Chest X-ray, AP view. Patient: 75 years old, sex M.
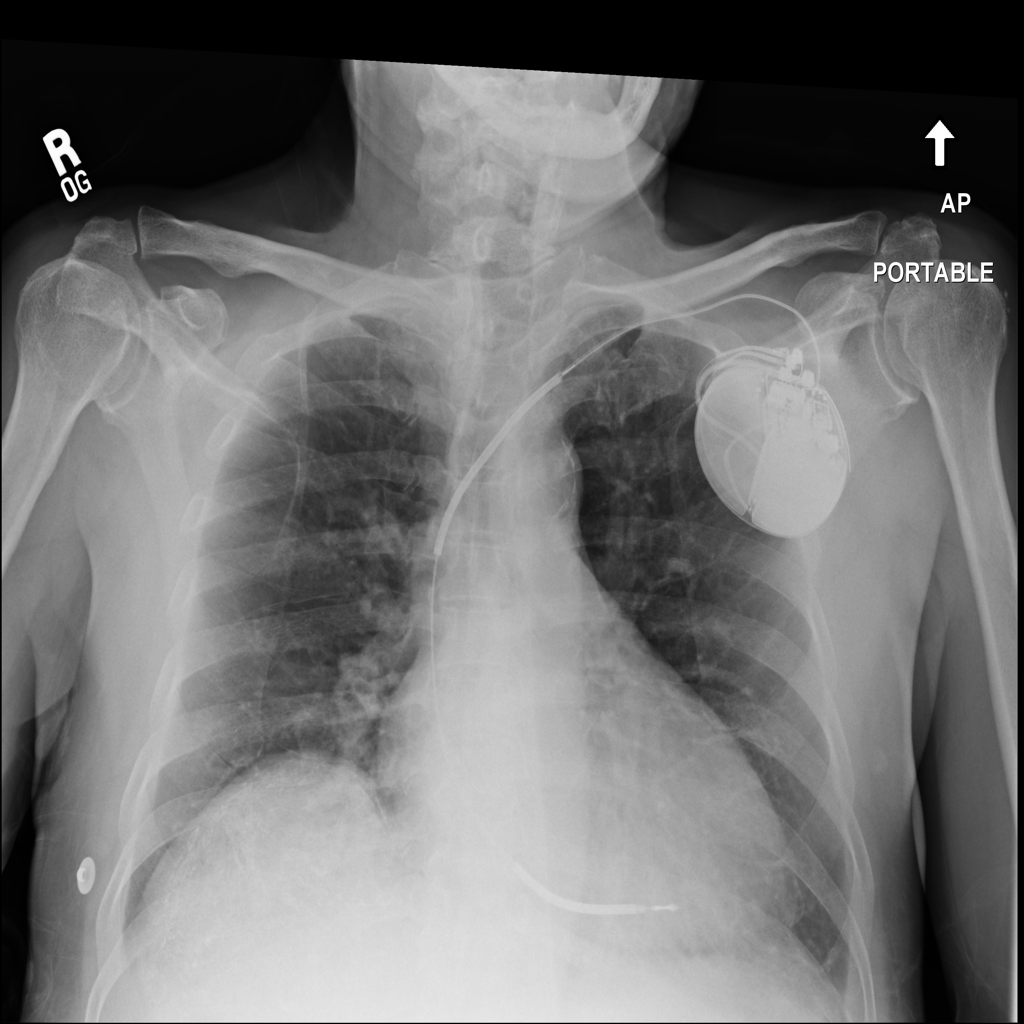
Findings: Cardiomegaly, Infiltration